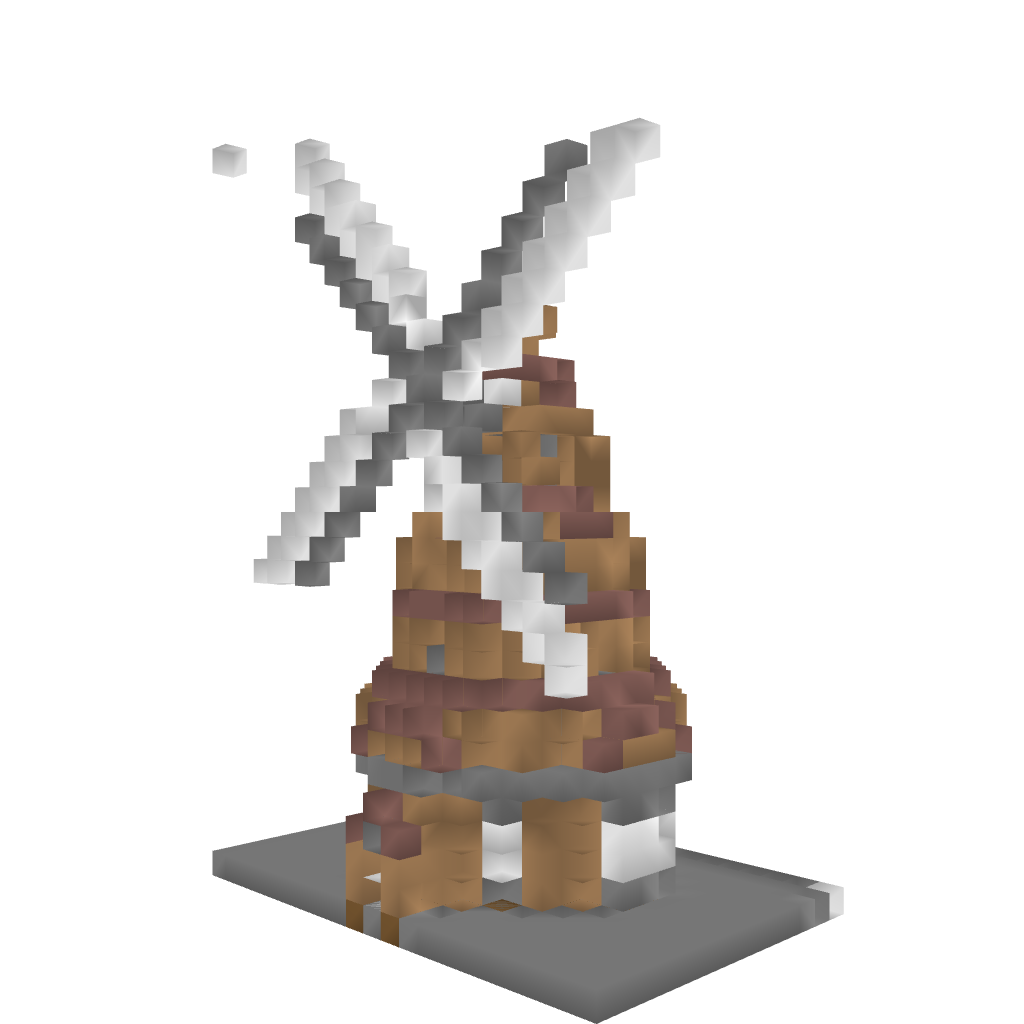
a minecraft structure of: Windmill 2 bad low quality